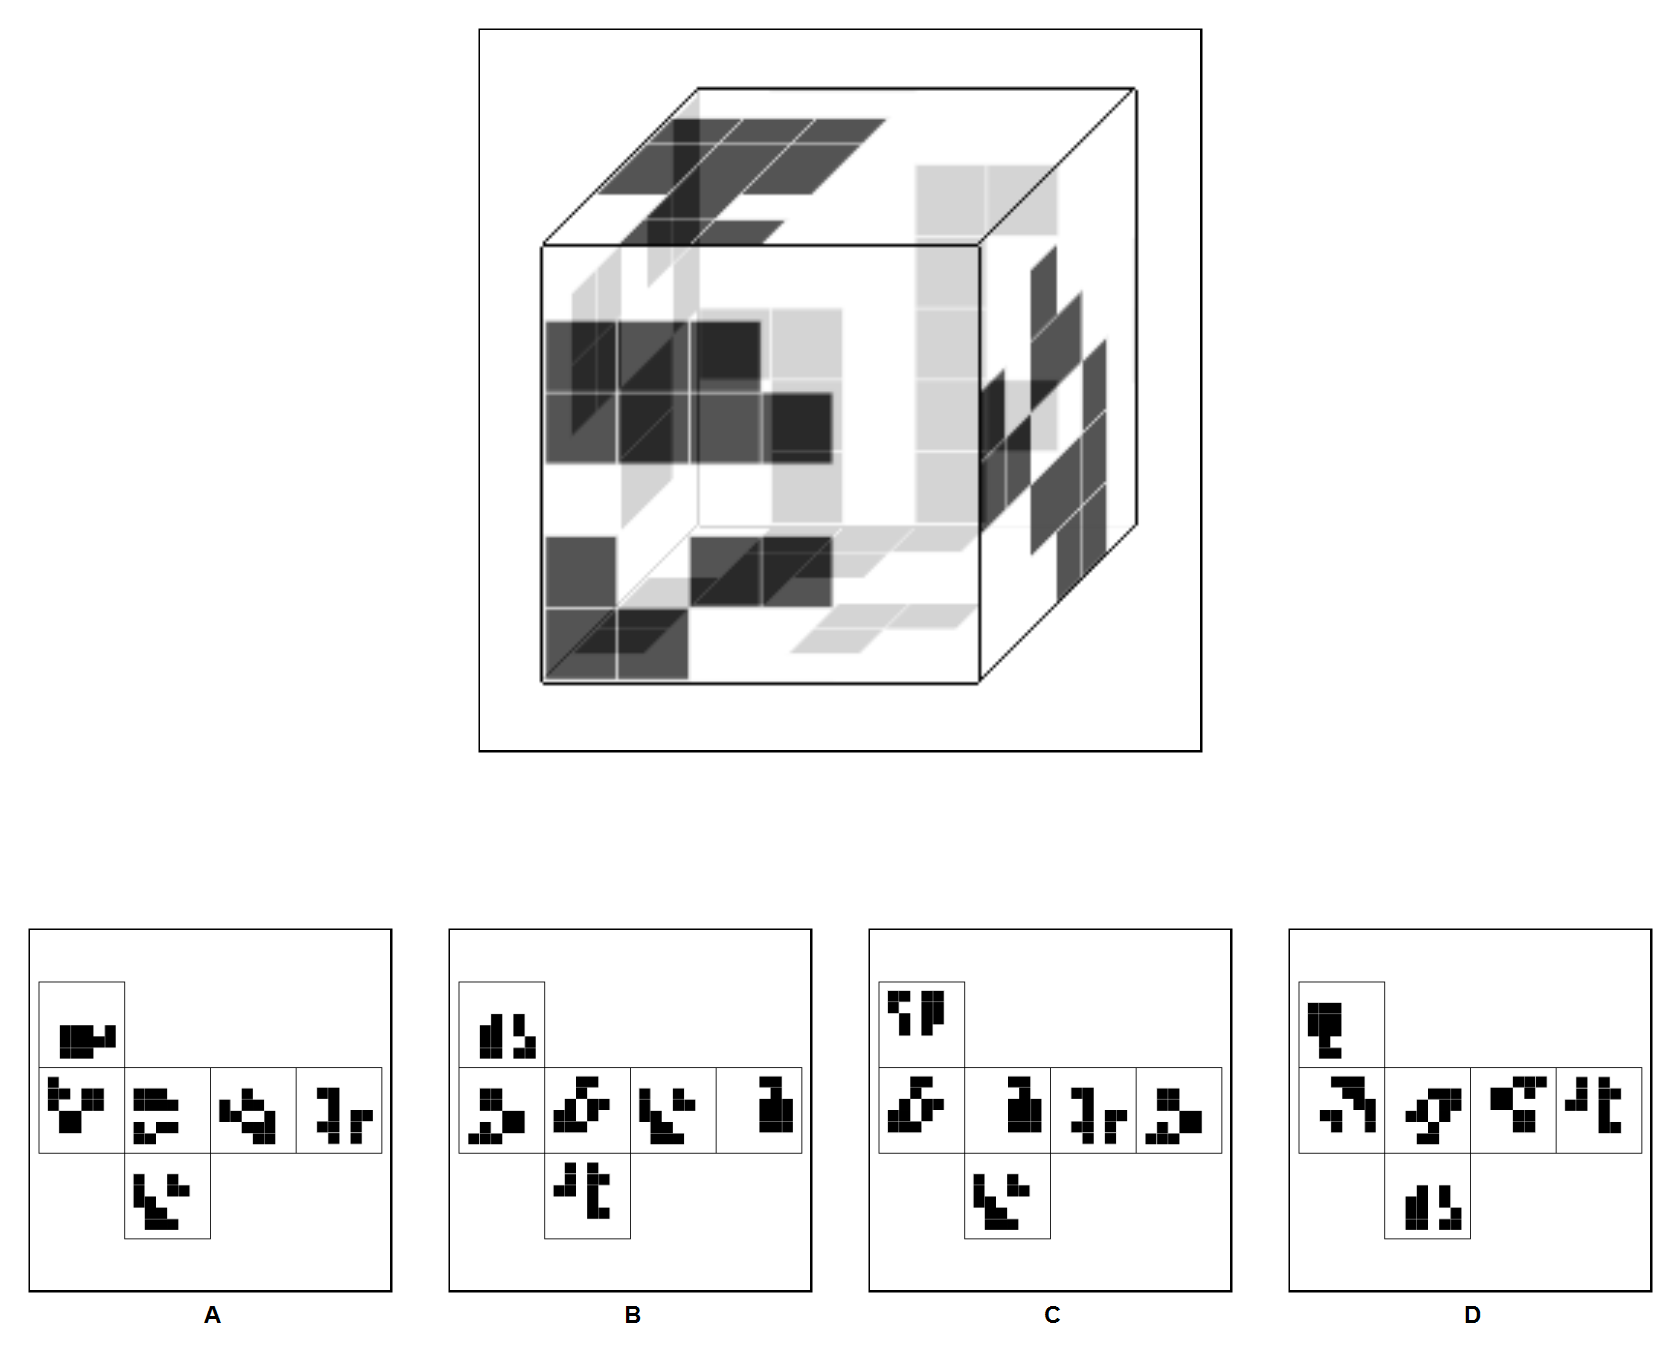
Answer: A